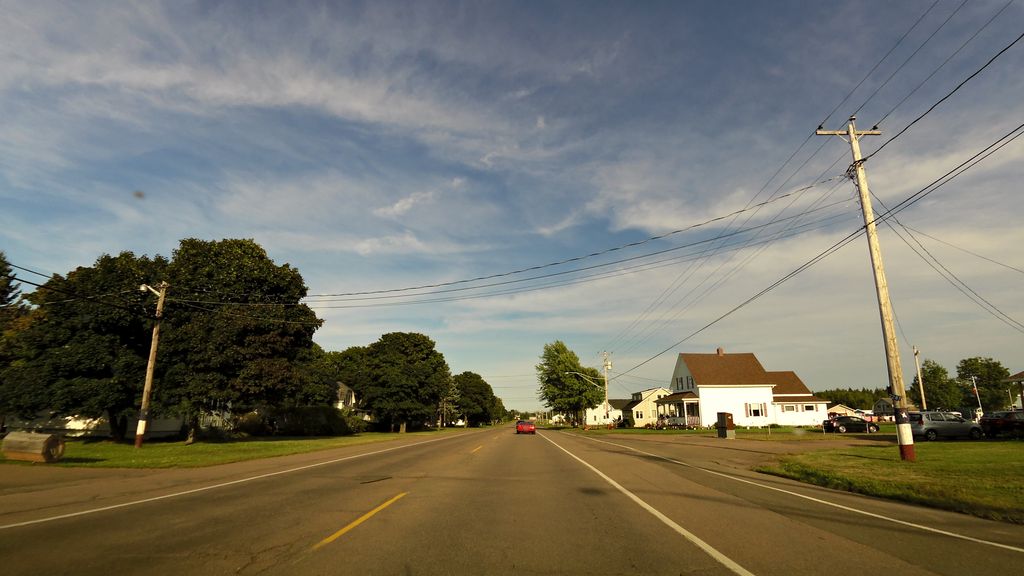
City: charlottetown